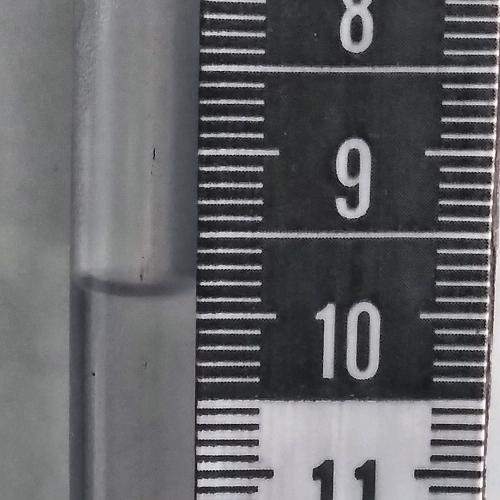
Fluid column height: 9.9 cm